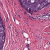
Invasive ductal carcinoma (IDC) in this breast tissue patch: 0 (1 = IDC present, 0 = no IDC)